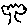
Label: tree